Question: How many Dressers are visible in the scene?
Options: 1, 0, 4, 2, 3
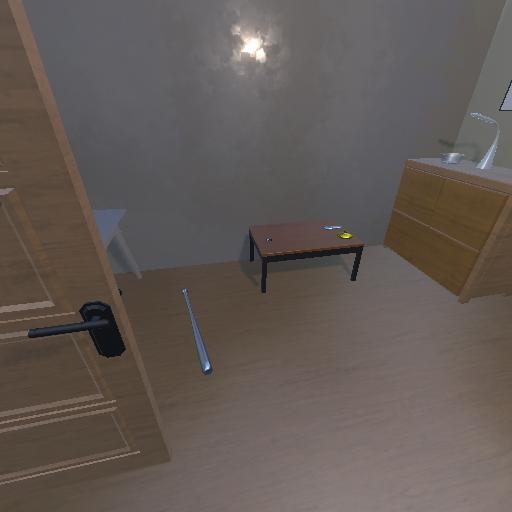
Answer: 1